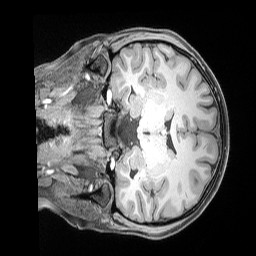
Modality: T1w
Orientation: coronal
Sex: female
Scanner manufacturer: siemens
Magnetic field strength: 3 T
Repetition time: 2.53 s
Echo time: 0.00169 s